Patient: sex F, age 68
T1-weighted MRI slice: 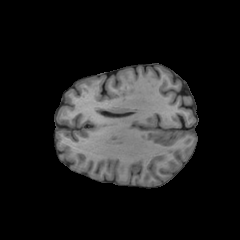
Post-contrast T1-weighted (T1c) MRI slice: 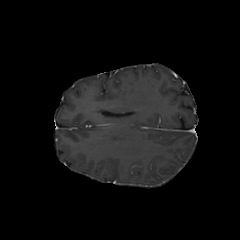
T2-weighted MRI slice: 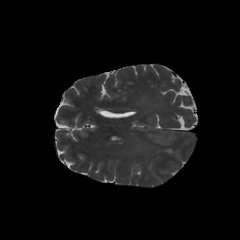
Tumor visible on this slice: yes
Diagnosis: Glioblastoma, IDH-wildtype
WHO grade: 4